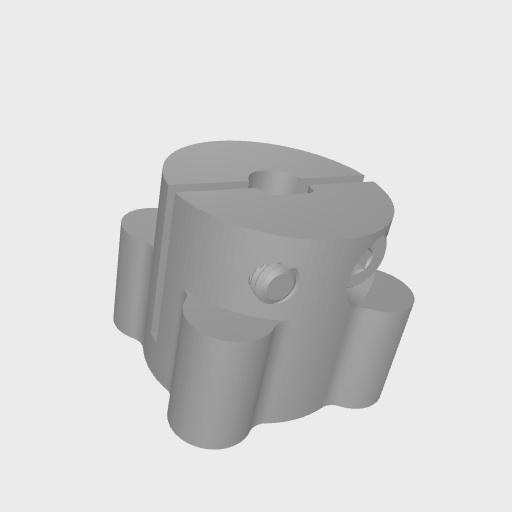
Part: HyperHub6DID